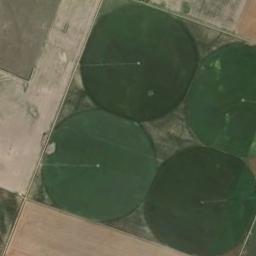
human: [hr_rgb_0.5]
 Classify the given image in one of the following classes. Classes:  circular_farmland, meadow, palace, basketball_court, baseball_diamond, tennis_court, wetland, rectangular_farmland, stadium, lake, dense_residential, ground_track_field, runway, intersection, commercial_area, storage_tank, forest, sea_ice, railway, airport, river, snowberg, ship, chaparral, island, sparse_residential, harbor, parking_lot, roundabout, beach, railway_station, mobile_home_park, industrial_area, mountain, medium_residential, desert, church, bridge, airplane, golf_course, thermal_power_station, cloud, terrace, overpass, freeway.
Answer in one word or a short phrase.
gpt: circular_farmland